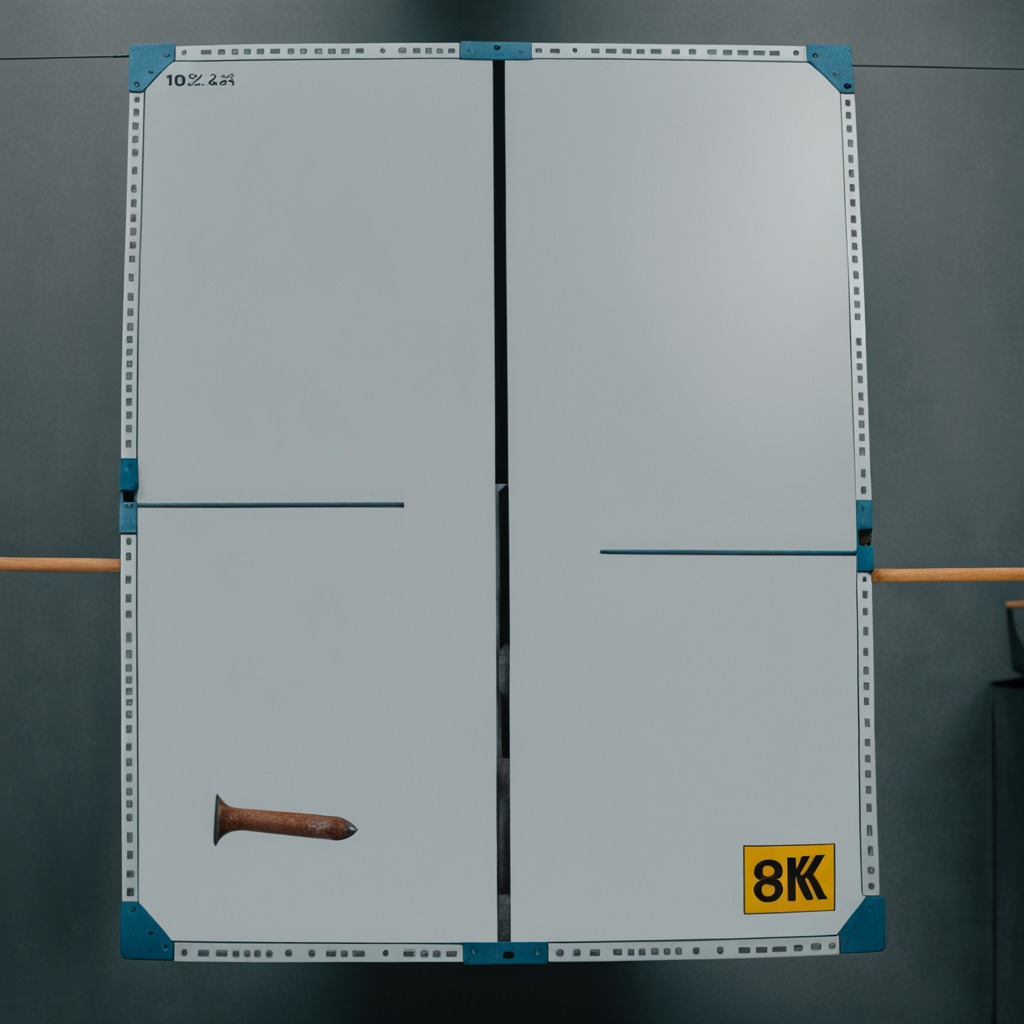
An iron nail is lying on the toolbox surface.